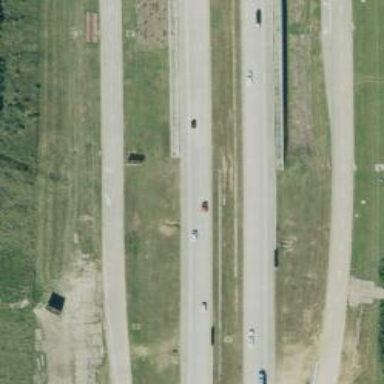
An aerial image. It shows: Motorway.